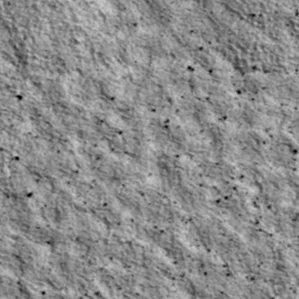
Label: non_frost